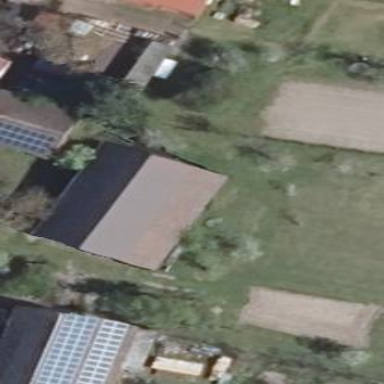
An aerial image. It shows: Building with gabled roof. The roof orientation is along the building.